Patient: sex M, age 71
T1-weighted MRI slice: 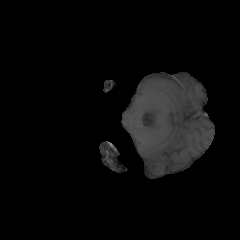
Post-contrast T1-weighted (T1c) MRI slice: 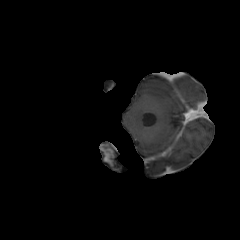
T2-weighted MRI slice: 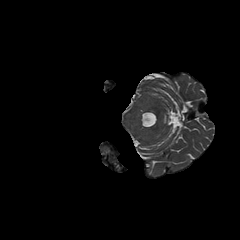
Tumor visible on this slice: no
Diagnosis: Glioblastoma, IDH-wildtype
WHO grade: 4